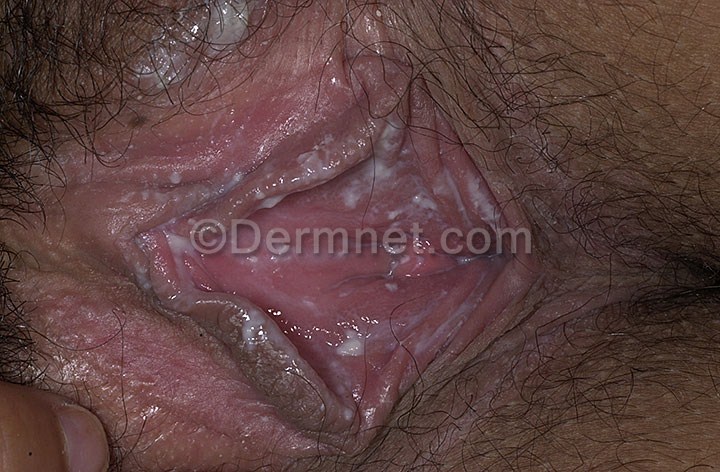
Disease: Tinea Ringworm Candidiasis and other Fungal Infections